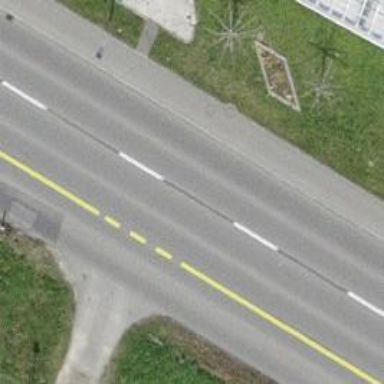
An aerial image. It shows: Secondary road with asphalt surface.